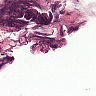
Metastatic tissue present: no